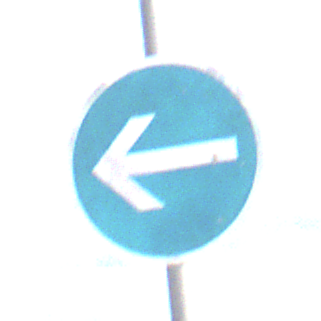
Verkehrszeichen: VorgeschriebeneFahrtrichtungHierLinks
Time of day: SunriseSunset
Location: Outdoor (Nature)
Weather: PartlyCloudy
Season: NotSpecified
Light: Natural